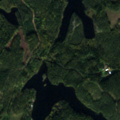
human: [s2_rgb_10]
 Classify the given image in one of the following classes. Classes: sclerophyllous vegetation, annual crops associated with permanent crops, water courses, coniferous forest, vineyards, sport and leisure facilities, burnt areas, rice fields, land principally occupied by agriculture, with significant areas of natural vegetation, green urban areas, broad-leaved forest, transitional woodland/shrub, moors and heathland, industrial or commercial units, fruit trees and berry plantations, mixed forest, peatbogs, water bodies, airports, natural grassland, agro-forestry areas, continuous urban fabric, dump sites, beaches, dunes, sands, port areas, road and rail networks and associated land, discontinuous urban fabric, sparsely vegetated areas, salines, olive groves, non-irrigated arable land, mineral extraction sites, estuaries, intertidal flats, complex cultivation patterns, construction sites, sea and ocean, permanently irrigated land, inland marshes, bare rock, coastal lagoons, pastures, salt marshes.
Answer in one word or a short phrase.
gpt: coniferous forest, mixed forest, water bodies